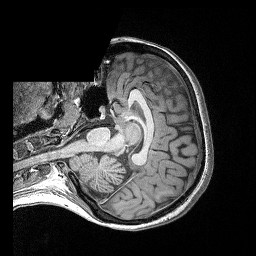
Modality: T1w
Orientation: axial
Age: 24
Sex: female
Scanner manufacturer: siemens
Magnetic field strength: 3 T
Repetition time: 2.4 s
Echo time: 0.03 s